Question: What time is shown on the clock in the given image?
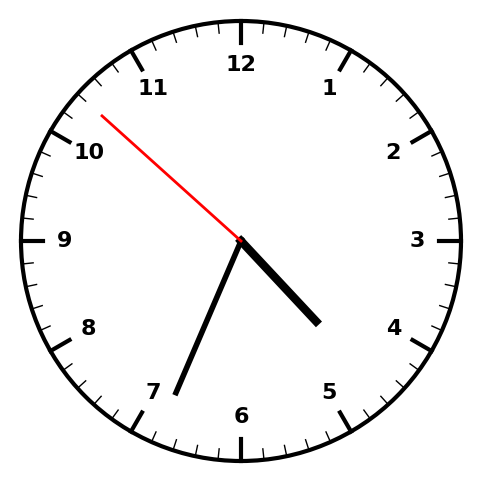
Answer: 04:33:52